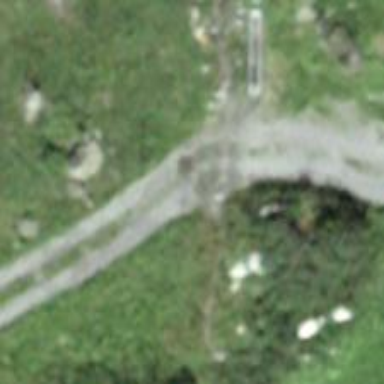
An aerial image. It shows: Culvert tunnel.